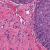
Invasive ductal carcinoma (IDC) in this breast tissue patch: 0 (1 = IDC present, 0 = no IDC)